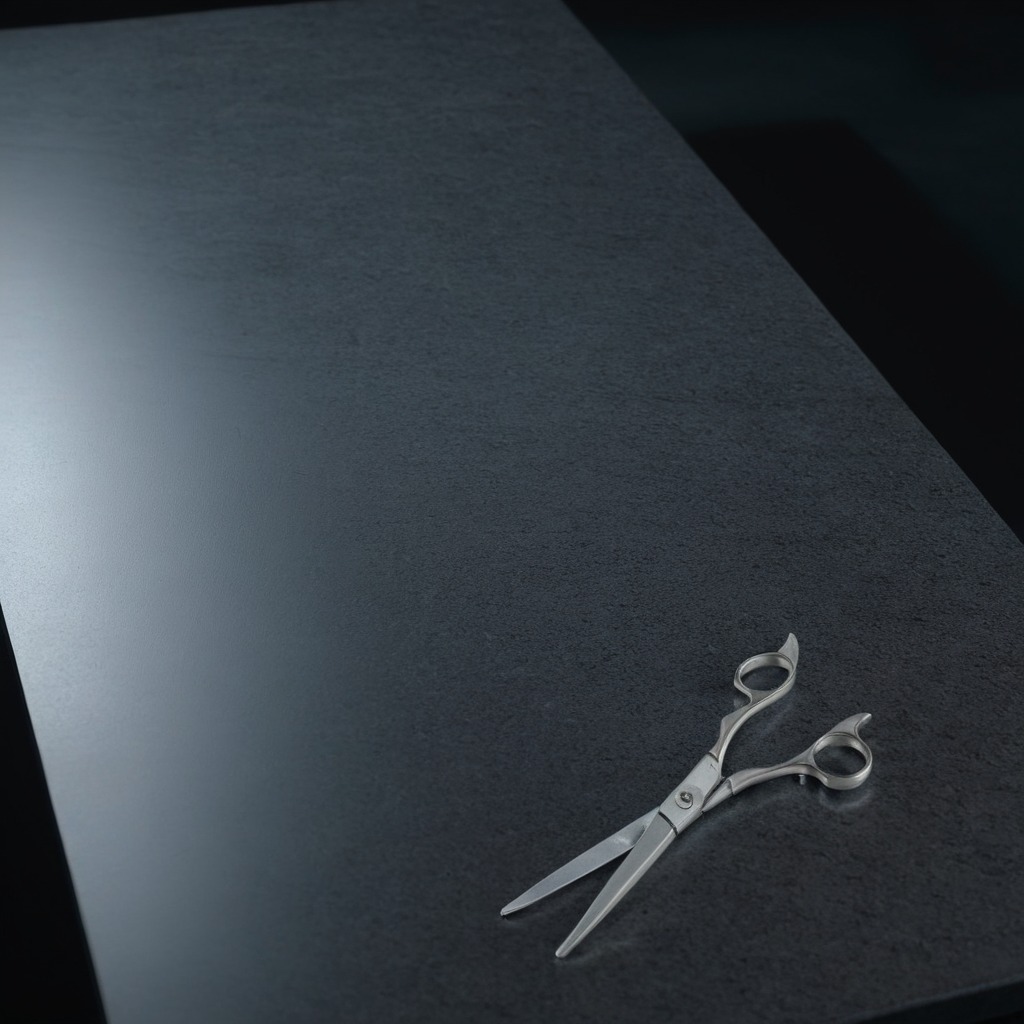
A scissor is lying on the clean granite table inside a workshop at night dim ambient light soft shadows worn but